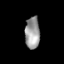
Tissue: skin
Cell type: Epithelial cells
Senescence score: 0.2587
Nuclear area (px): 464
Mean DAPI intensity: 153.821